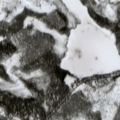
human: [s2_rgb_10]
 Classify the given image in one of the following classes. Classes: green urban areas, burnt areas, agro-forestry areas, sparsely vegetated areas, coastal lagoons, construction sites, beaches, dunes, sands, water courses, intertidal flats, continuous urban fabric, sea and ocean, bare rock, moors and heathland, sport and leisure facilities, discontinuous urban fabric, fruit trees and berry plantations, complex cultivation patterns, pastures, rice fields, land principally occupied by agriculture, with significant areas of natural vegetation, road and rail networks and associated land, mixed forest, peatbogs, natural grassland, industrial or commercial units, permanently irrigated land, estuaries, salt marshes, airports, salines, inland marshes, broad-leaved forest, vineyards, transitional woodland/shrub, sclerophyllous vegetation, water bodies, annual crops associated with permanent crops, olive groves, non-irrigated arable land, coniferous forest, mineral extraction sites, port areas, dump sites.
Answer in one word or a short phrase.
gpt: coniferous forest, transitional woodland/shrub, water bodies